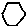
Label: hexagon